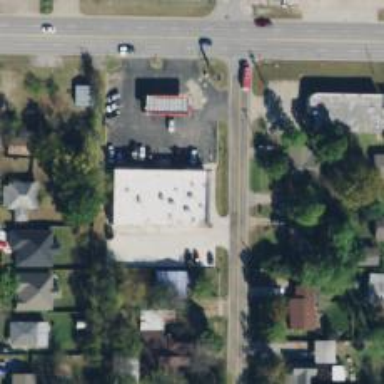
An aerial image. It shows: Convenience shop.